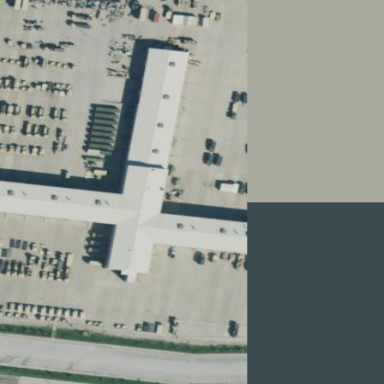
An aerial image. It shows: Military area enclosed by fence.